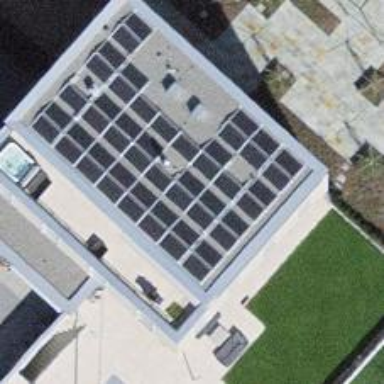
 consisting of solar photovoltaic panels."